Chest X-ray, AP view. Patient: 60 years old, sex F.
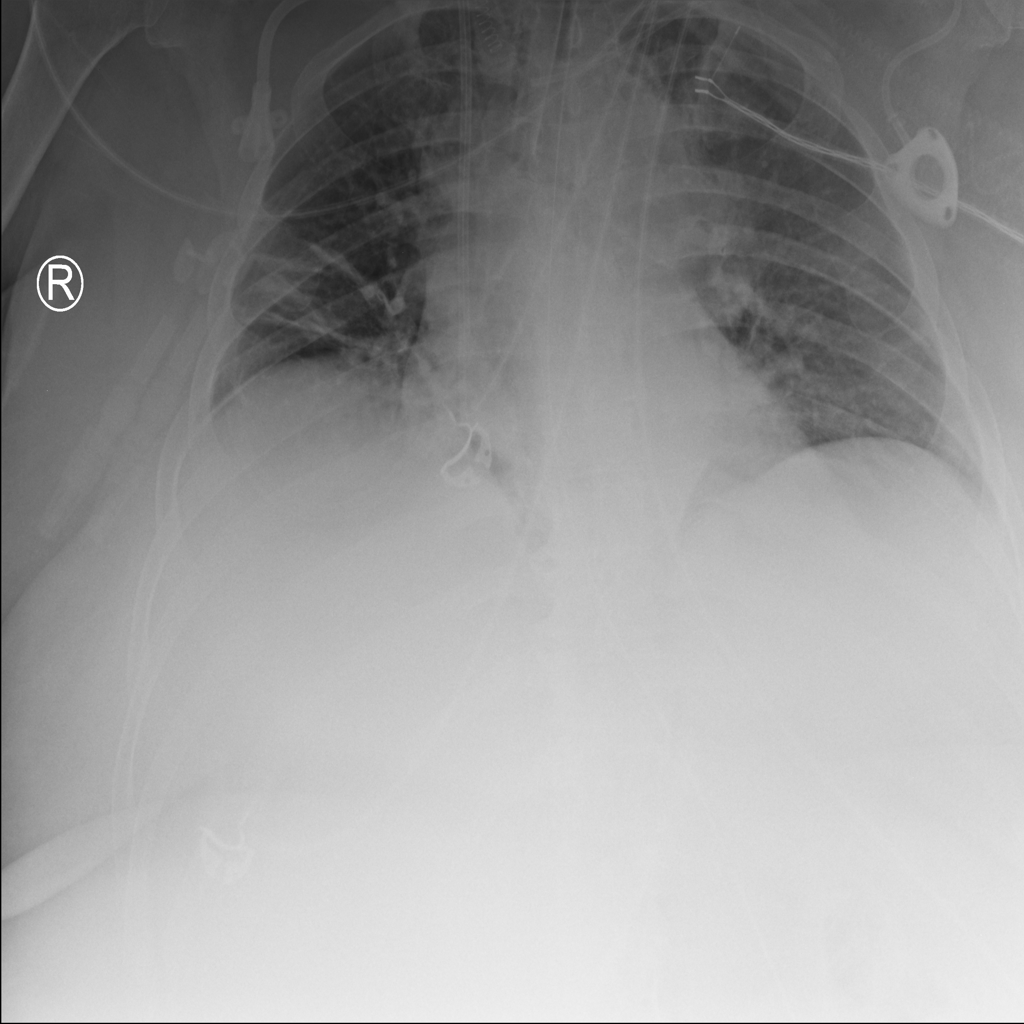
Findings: Atelectasis